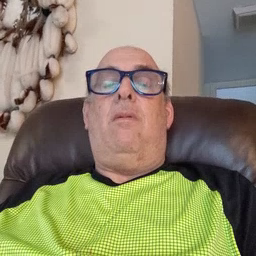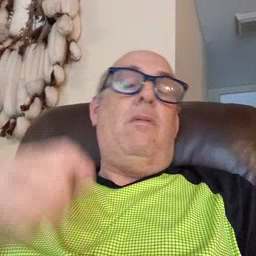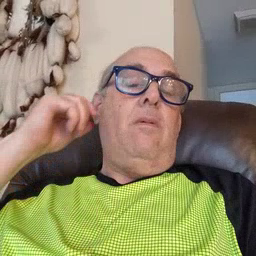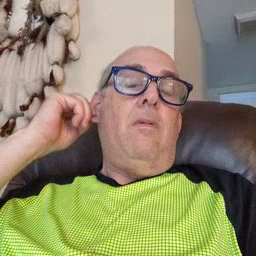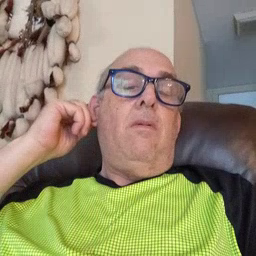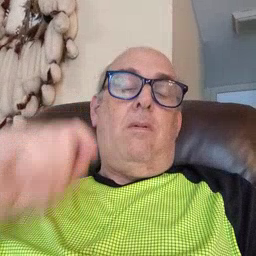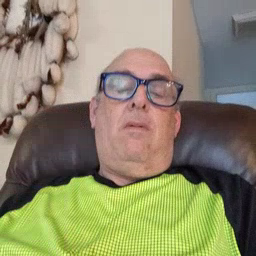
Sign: ear